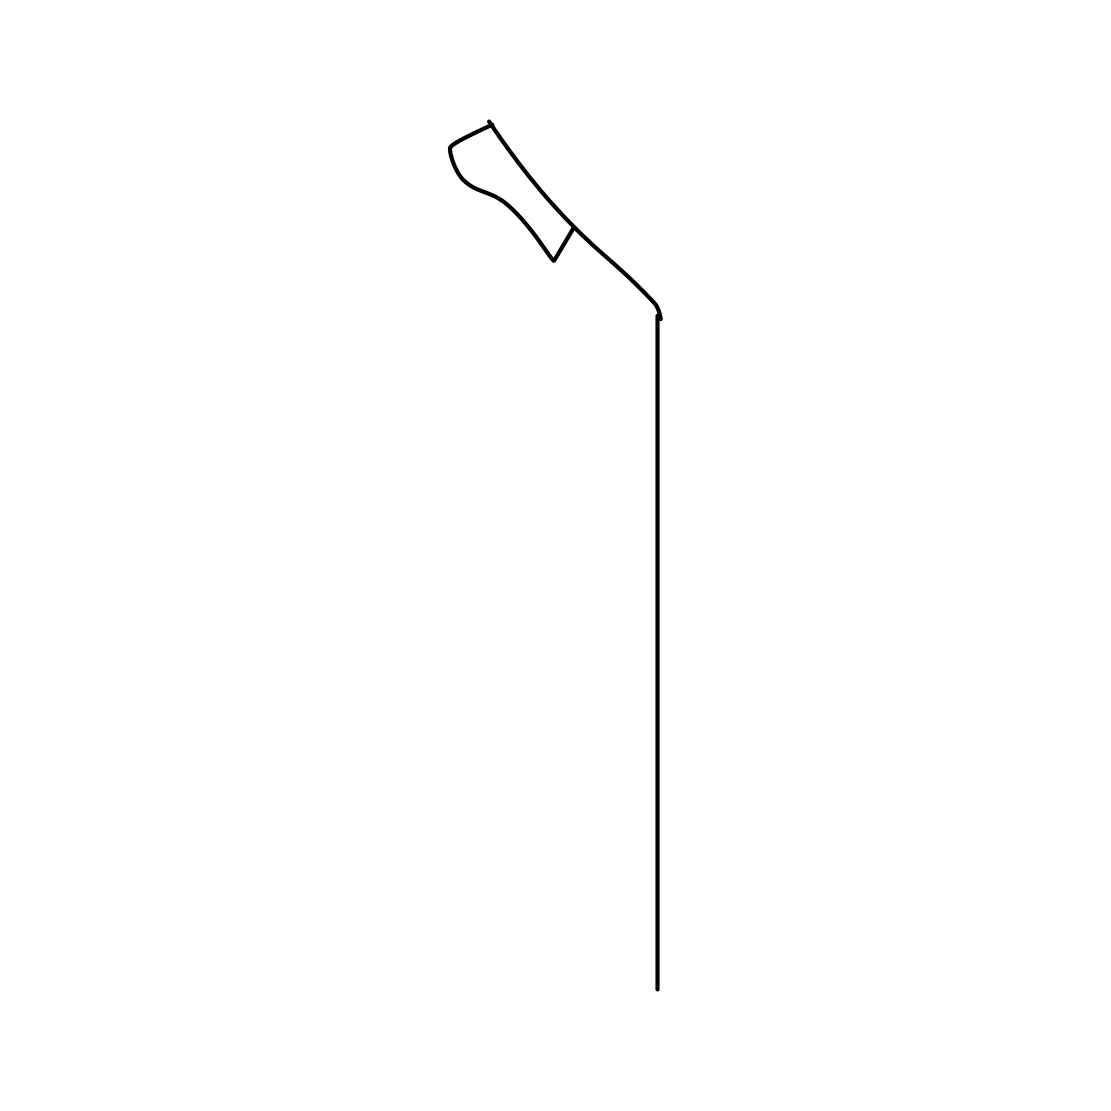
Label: streetlight